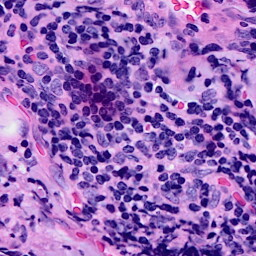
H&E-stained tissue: Breast